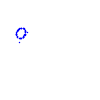
Particle: kaon